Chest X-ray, PA view. Patient: 31 years old, sex F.
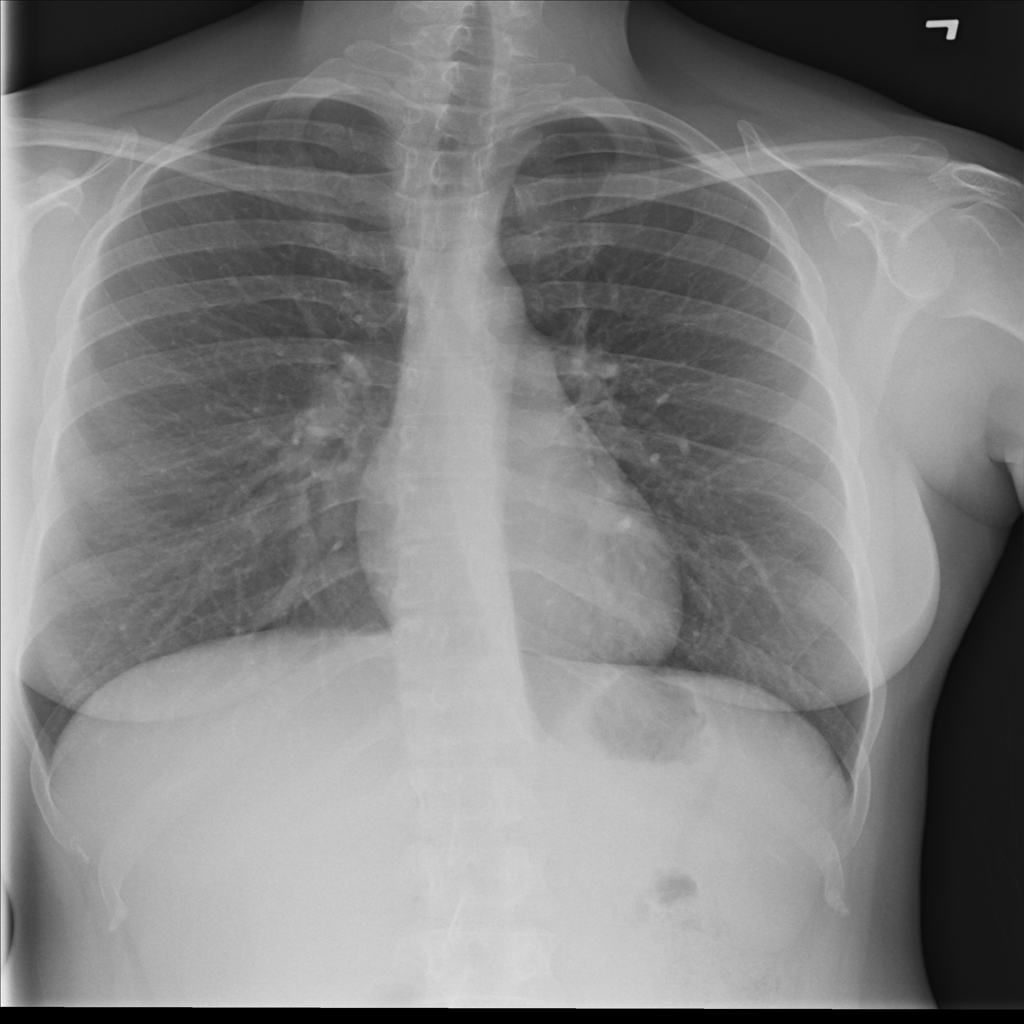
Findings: No Finding